Question: I am developing an linux kernel module in which I want to evaluate the level of battery power supply. I measured the voltage on the battery during charging. As a result, I received <URL> such as:
'''
10:28:15 7898
10:29:15 7902
10:30:15 7908
10:31:15 7913
10:32:15 7918
10:33:15 7921
'''

Now I need to interpolate the resulting graph with second-degree polynomial.
How can I do this with R programming language?
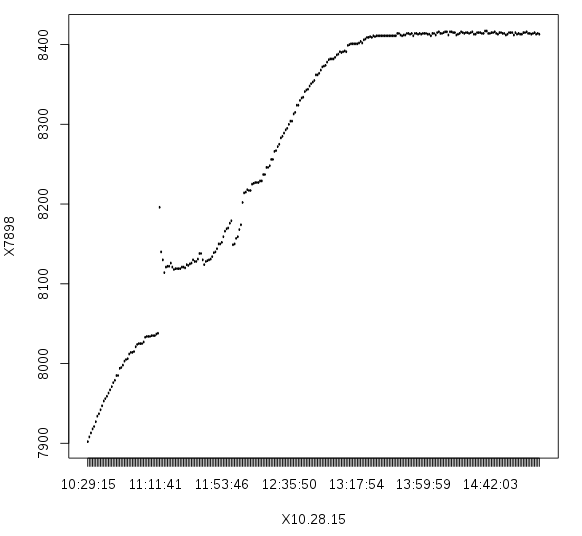
Answer: Use 'lm' to fit a linear model to data:
'''
> x <- 0:9
> y <- 1+2*x+3*x^2
> fit <- lm( y ~ x + I(x^2) )
> fit
Call:
lm(formula = y ~ x + I(x^2))
Coefficients:
(Intercept) x I(x^2)
1 2 3
'''
But you should probably reconsider your quadratic model of this data.